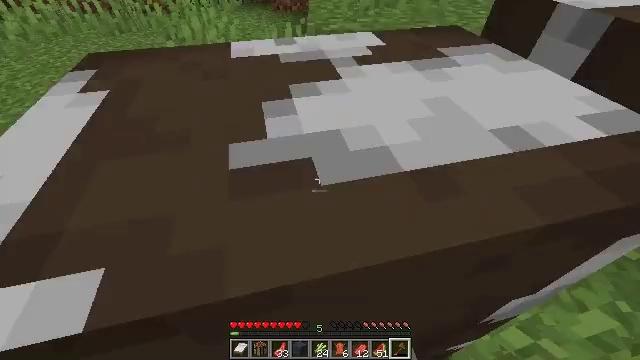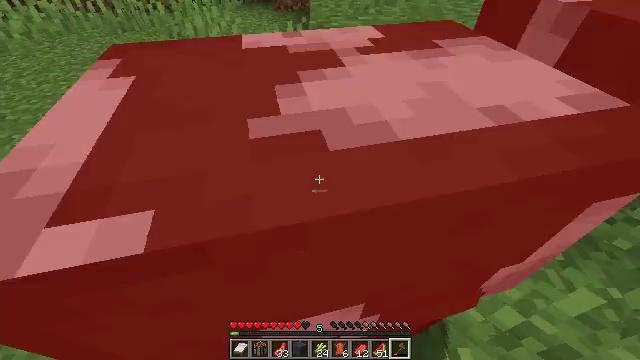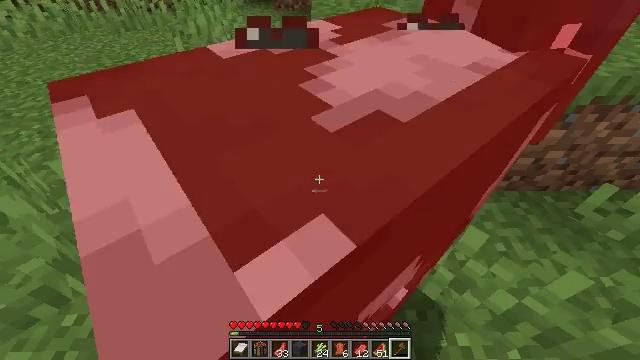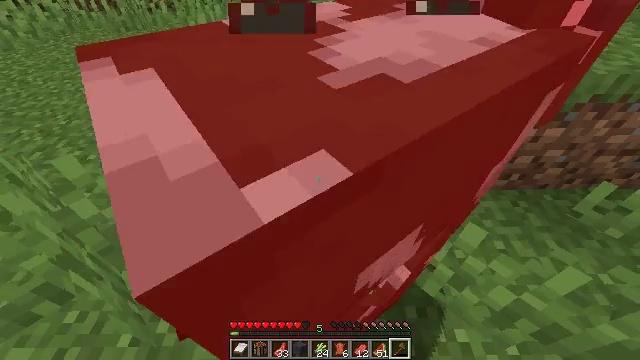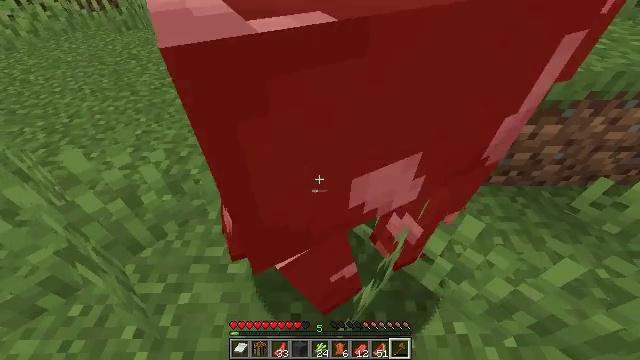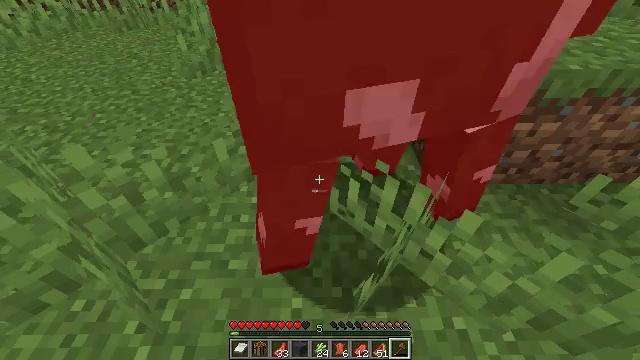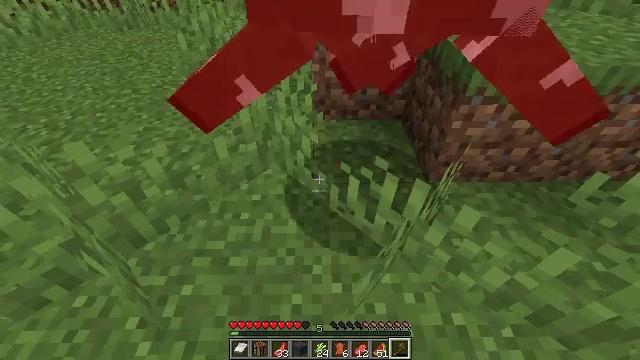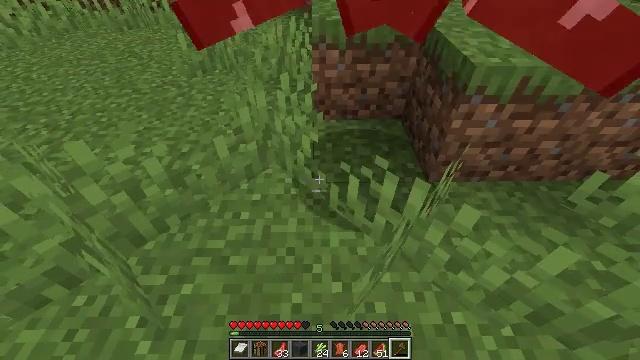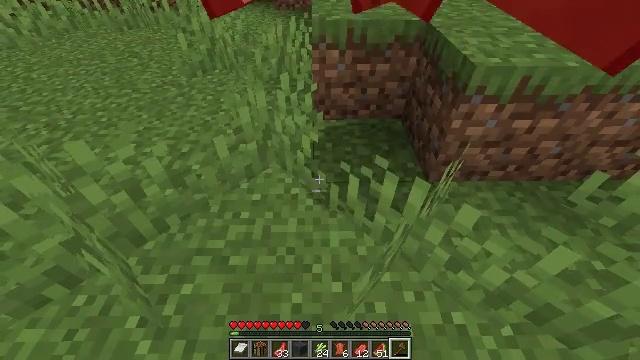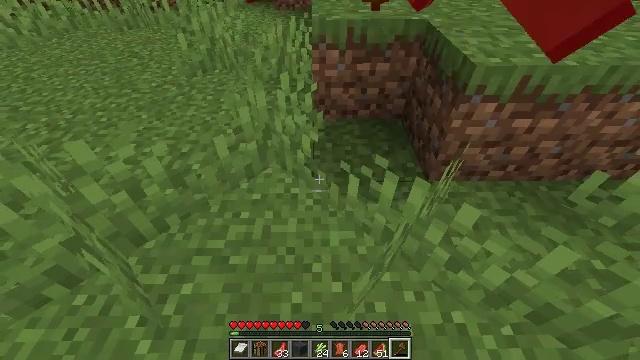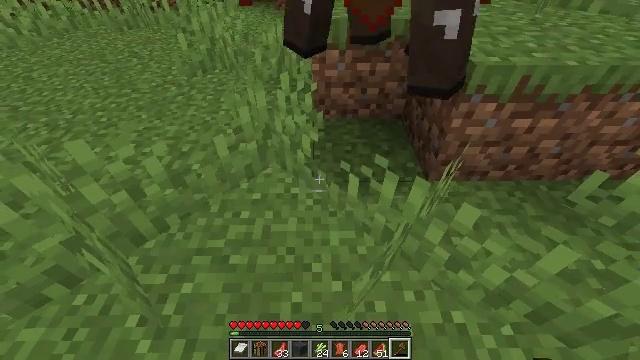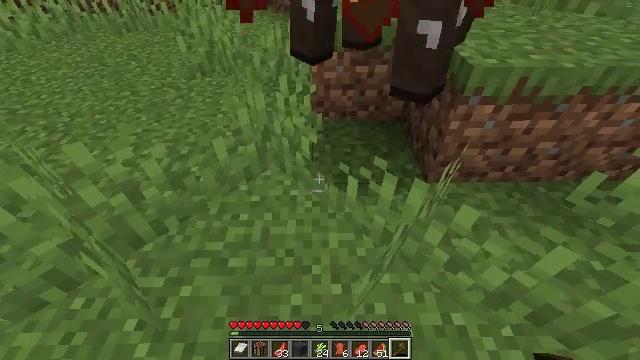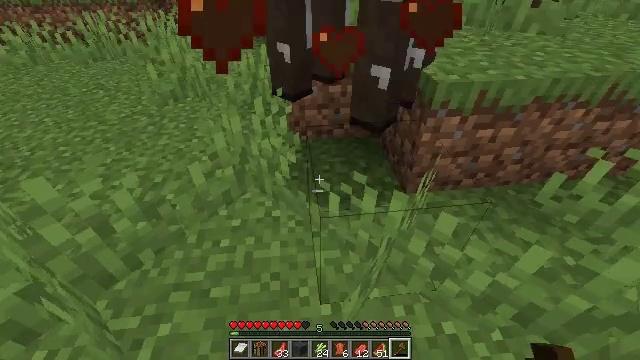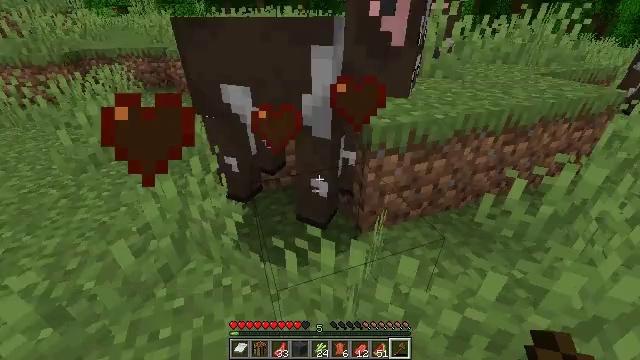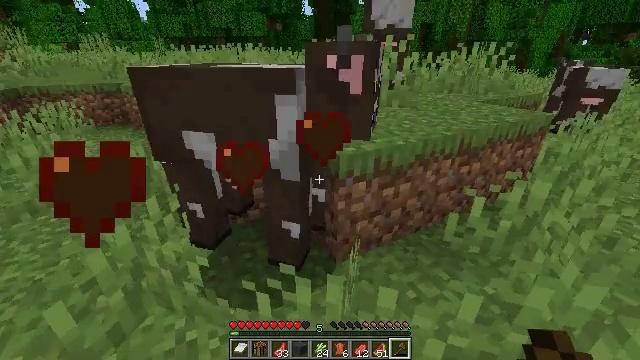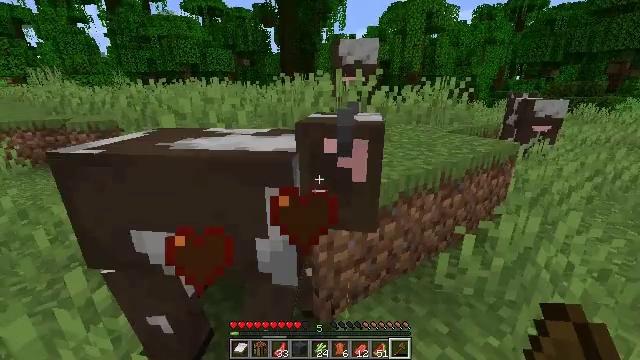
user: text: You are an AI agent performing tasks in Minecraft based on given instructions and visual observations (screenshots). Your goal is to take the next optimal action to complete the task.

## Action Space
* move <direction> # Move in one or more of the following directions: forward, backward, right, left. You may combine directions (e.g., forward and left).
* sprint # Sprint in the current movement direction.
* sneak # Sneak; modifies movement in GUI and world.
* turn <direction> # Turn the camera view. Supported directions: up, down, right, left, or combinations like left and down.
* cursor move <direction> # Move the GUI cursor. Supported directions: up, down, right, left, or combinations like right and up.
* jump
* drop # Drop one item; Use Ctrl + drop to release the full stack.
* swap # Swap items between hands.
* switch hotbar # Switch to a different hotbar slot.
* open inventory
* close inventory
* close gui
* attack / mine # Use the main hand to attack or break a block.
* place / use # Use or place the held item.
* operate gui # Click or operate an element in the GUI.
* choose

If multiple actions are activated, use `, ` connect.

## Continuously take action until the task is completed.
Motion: motion action
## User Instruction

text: Hunt a cow.
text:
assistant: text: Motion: no_op
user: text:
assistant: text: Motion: no_op
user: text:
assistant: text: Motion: no_op
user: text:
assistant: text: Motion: no_op
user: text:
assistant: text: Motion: no_op
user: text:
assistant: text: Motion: no_op
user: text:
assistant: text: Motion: no_op
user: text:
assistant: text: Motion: no_op
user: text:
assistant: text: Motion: no_op
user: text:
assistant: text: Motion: no_op
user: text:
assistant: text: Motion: no_op
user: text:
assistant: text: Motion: turn right and up
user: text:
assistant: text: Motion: move forward, turn right and up
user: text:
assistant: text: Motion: move forward, turn right and up
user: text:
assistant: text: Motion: move forward, turn right and up
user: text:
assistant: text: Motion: turn up
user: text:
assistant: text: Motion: attack / mine
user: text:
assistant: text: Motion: attack / mine
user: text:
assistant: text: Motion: turn left, attack / mine
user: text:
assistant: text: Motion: turn left, attack / mine
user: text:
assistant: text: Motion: turn left, attack / mine
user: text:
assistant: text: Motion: no_op